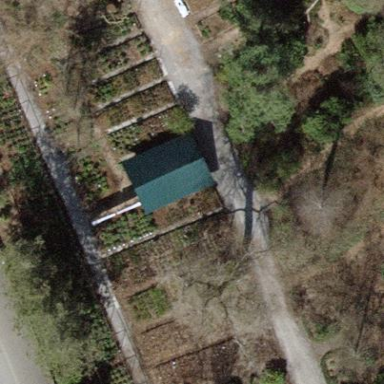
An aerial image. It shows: Plant nursery.